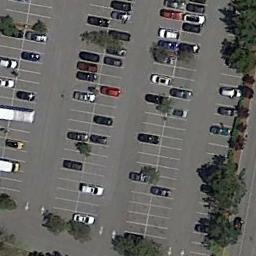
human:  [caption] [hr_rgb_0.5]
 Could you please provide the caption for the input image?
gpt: The parking lot has some parked cars of different colors and some trees are among cars .

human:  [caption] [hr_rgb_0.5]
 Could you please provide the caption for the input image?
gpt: There are five rows of cars in the parking lot .

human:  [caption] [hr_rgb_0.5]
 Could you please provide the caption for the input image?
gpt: The parking lot is next to some trees .

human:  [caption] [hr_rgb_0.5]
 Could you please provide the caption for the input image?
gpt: There are many different colored cars in the parking lot .

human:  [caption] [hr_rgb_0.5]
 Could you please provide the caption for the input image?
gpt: There are some green trees beside the parking lot with some cars .